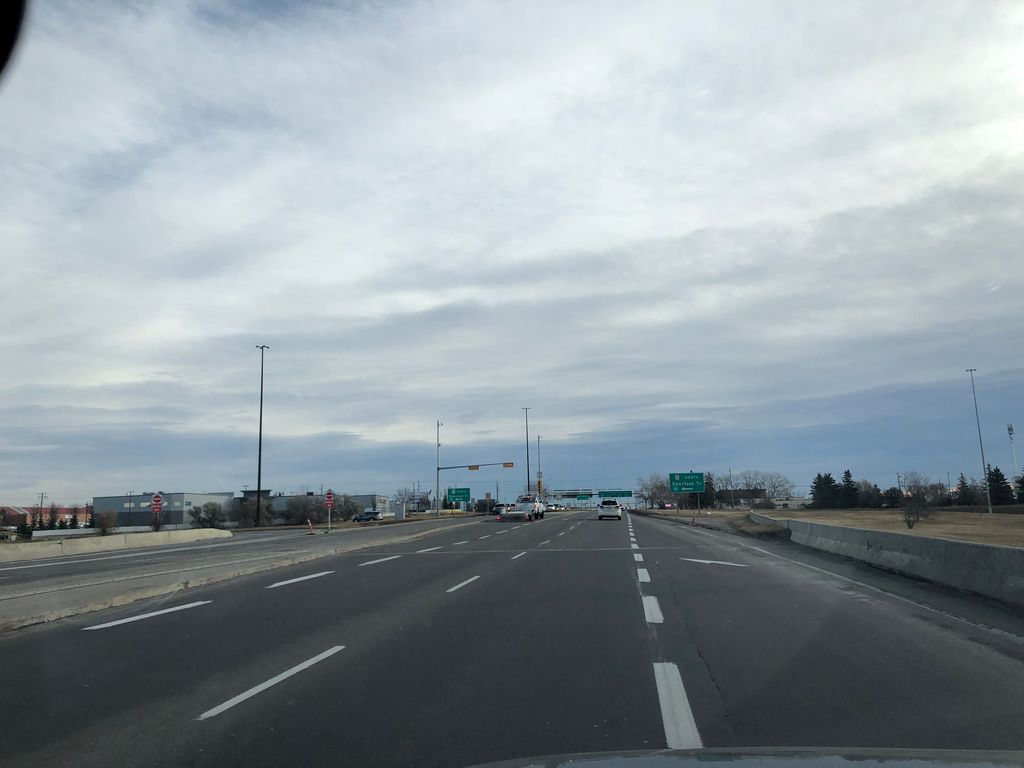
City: calgary